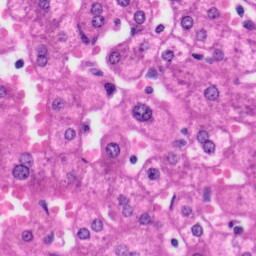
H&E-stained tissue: Liver